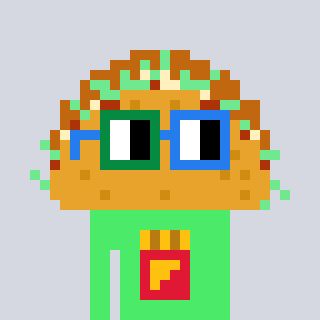
a pixel art character with square green and blue glasses, a taco-shaped head and a teal-colored body on a cool background